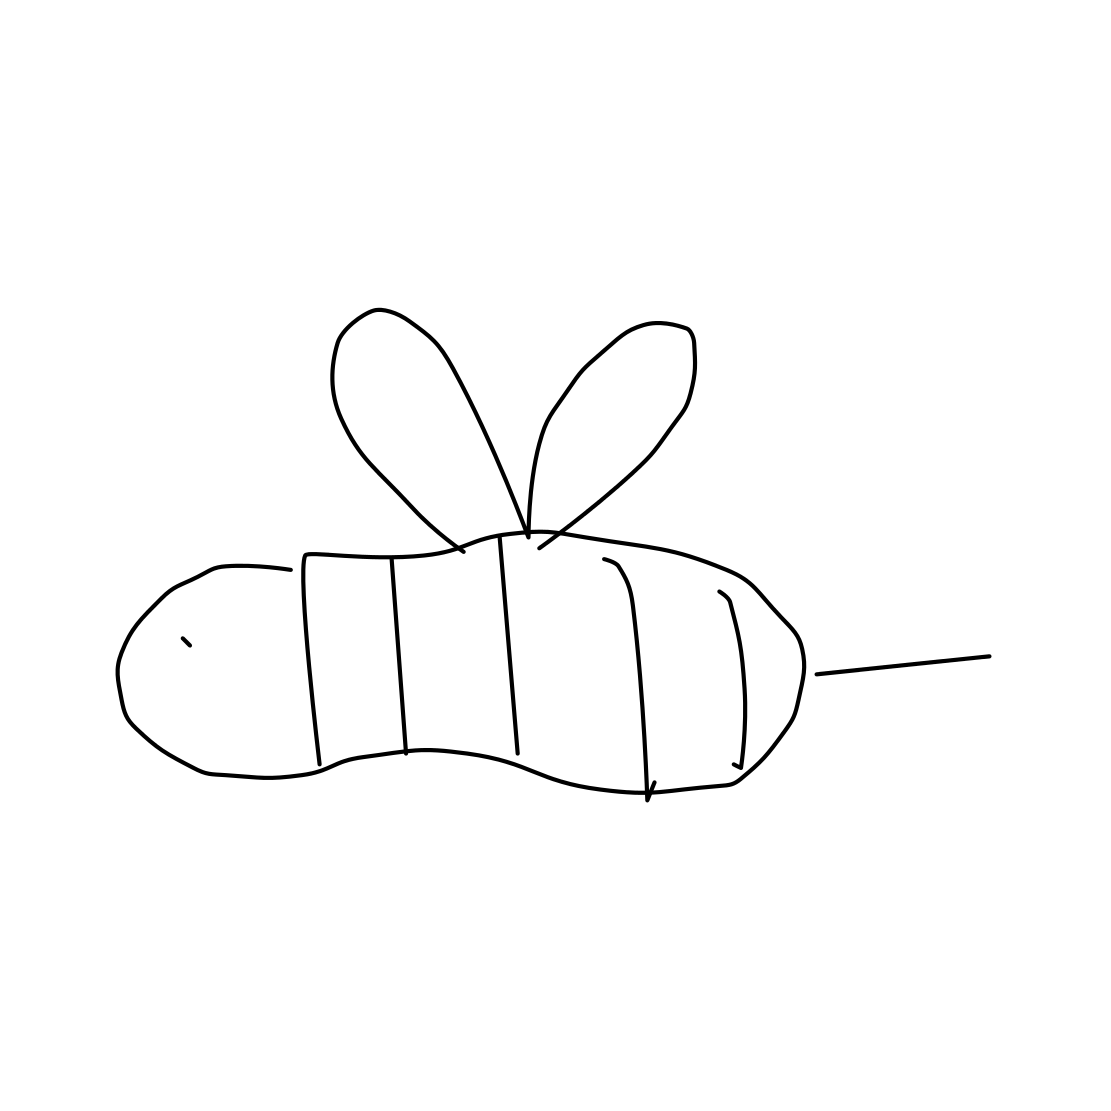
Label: bee